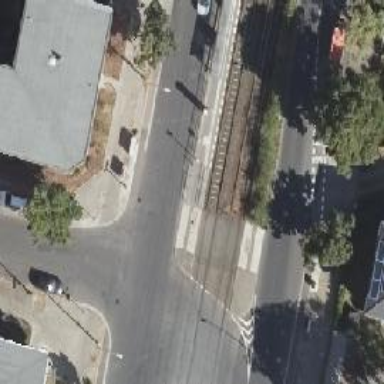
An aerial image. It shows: Tram stop position for public transport.